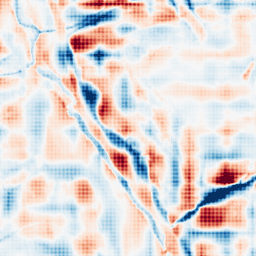
Category: wavelet
Decomposition family: wavelet_reverse_biorthogonal
Decomposition parameters: wavelet: rbio4.4
level: 5
Upsampling method: sinc_hamming
Upsampling parameters: scale: 4
kernel_size: 4
Upsampling scale: 4